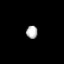
Tissue: lung
Cell type: Myeloid cells
Senescence score: 0.5796
Nuclear area (px): 148
Mean DAPI intensity: 172.824